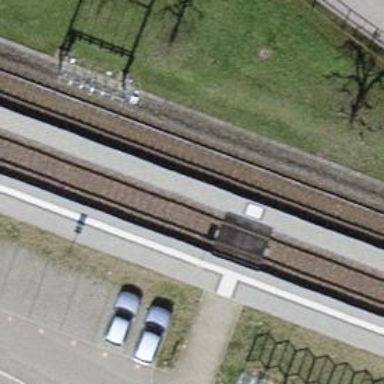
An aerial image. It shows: Railway crossing.